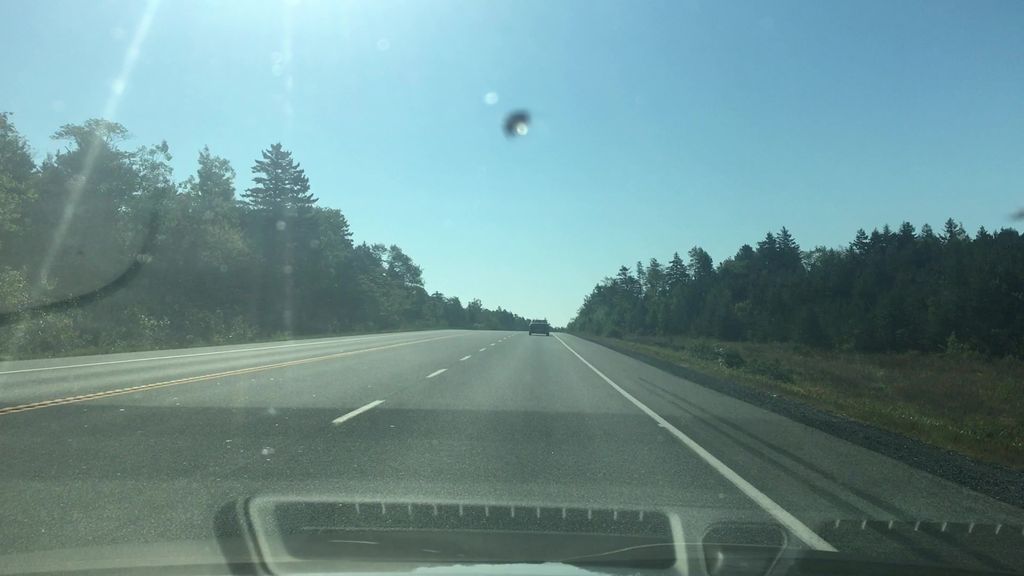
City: halifax